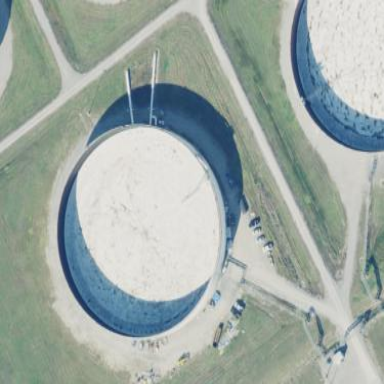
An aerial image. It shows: Storage tank created as man-made structure.